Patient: sex M, age 76
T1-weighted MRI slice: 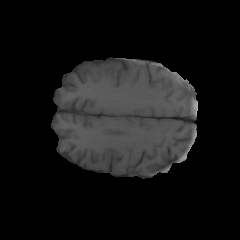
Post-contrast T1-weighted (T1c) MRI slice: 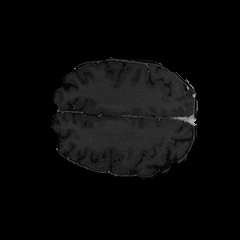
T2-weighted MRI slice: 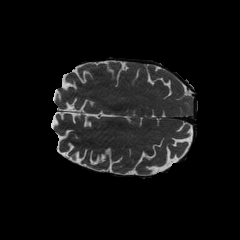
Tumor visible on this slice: no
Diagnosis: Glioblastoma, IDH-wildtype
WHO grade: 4